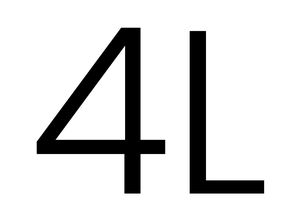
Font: Poppins-Light